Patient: sex F, age 43
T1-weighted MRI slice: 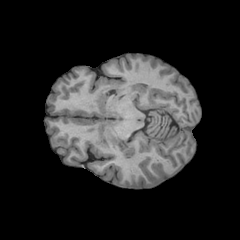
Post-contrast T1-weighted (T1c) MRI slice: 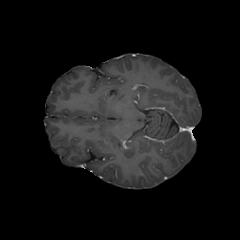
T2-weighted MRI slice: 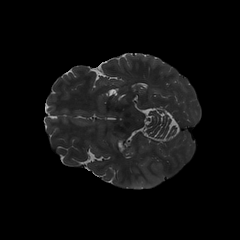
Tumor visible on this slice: yes
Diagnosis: Astrocytoma, IDH-wildtype
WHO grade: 3